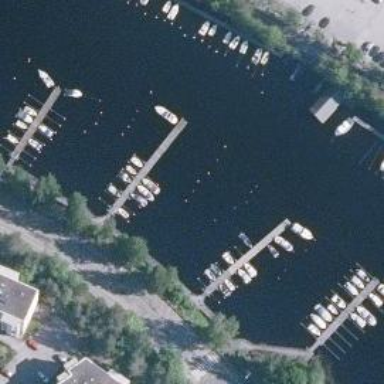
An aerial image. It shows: Marina on leisure land.